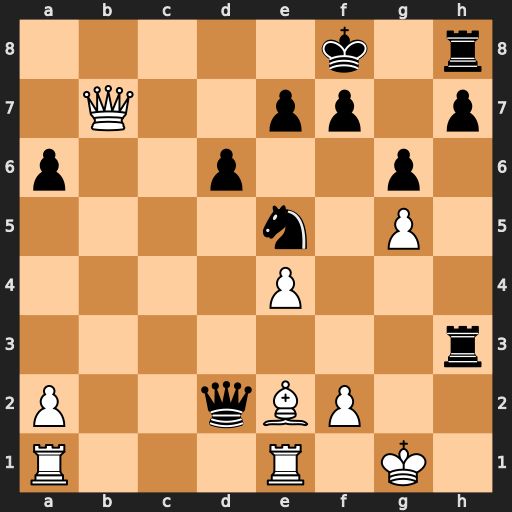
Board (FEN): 5k1r/1Q2pp1p/p2p2p1/4n1P1/4P3/7r/P2qBP2/R3R1K1
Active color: w
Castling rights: -
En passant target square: -
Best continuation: Qc8+ Kg7 Qxh3